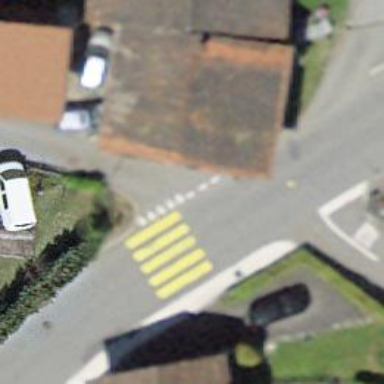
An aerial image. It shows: Zebra crossing on the road.